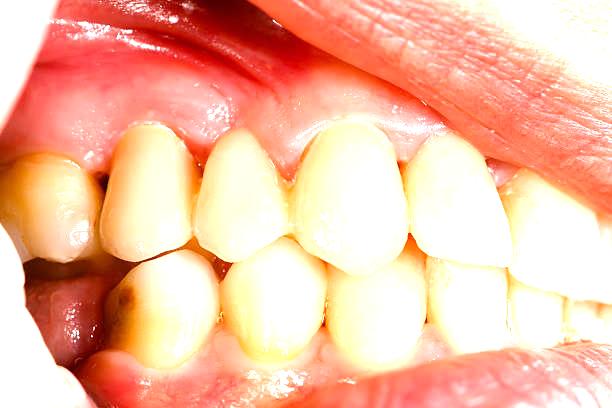
Condition: Gingivitis